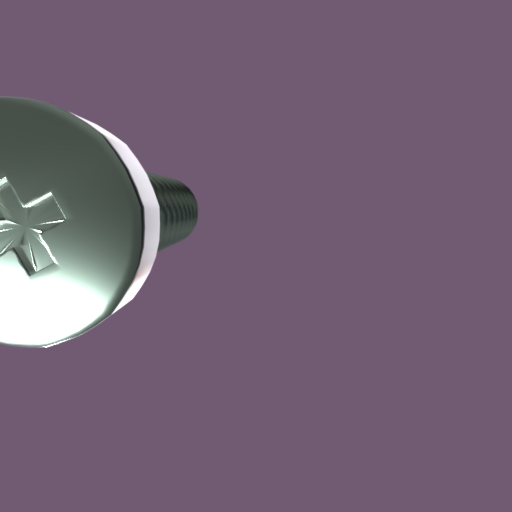
Label: screw